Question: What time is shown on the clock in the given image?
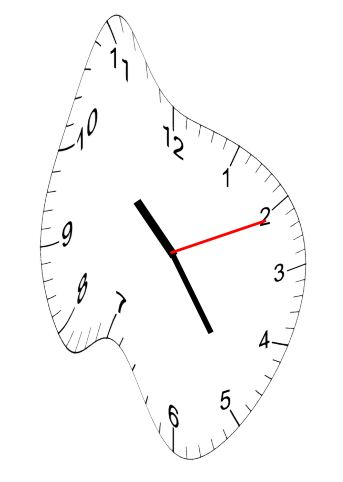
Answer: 10:24:11